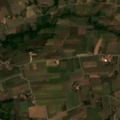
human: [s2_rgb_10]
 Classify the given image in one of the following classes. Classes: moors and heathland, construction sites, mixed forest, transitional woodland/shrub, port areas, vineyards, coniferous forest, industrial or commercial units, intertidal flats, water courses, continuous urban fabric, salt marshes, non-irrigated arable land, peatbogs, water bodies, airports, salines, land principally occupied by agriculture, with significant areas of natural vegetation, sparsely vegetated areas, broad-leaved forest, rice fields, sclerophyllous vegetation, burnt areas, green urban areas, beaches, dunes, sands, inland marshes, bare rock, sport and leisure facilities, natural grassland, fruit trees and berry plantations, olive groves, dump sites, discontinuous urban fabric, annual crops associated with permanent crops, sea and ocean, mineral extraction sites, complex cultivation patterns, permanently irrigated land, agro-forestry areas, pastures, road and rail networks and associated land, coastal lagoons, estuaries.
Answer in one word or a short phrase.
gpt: complex cultivation patterns, land principally occupied by agriculture, with significant areas of natural vegetation